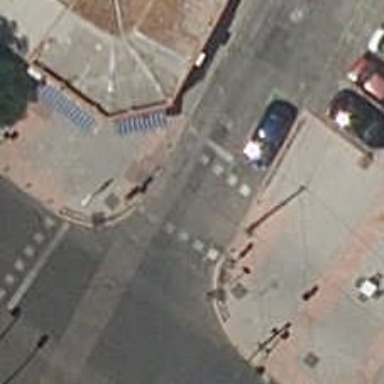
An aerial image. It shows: Road crossing with traffic signals.